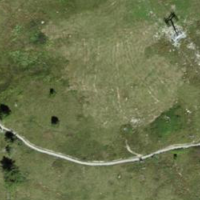
EUNIS habitat code: 23
Species observed at this site:
Anthus trivialis
Eriophorum vaginatum
Andrena hattorfiana
Viola calcarata
Aglais urticae
Gentiana verna
Lathyrus pratensis